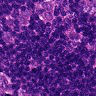
Metastatic tissue present: yes